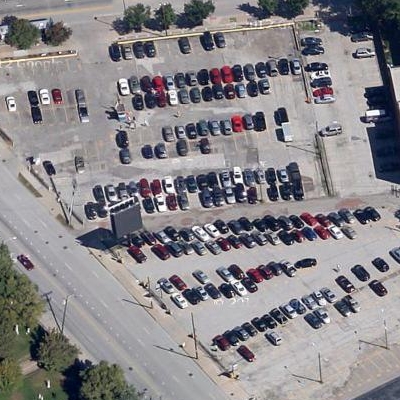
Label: Parking